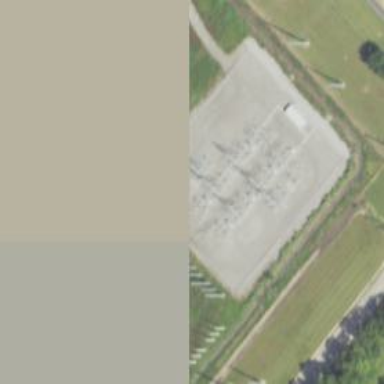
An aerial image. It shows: Switch used for power control.